Interaction volume radius: 10 \u00c5
Interaction volume height: 20 \u00c5
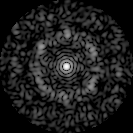
Disorder parameter: 0.7905